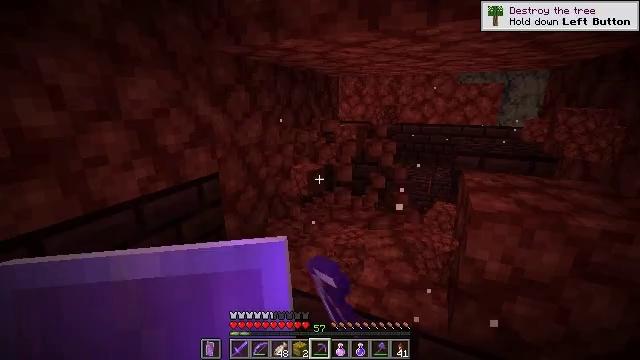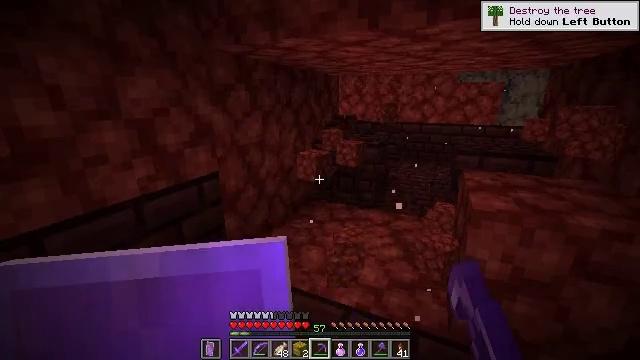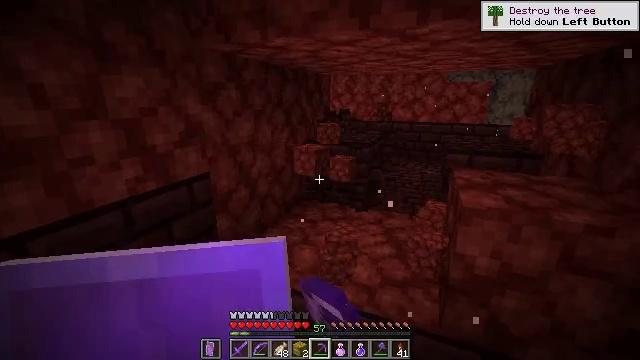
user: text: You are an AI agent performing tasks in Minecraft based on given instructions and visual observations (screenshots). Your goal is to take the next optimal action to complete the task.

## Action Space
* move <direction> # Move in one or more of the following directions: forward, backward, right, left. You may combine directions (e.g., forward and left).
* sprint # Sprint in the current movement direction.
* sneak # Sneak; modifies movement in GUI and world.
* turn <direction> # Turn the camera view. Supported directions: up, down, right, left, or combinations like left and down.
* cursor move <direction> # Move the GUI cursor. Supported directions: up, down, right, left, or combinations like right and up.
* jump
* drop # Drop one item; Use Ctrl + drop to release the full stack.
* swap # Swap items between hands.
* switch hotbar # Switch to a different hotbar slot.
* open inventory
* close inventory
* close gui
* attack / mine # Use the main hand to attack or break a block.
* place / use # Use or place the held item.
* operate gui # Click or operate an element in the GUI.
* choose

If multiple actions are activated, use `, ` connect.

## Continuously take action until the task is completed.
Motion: motion action
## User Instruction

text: Attack the nether bricks to collect them.
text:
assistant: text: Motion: attack / mine
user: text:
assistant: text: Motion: turn right, attack / mine
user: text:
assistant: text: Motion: attack / mine